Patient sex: F
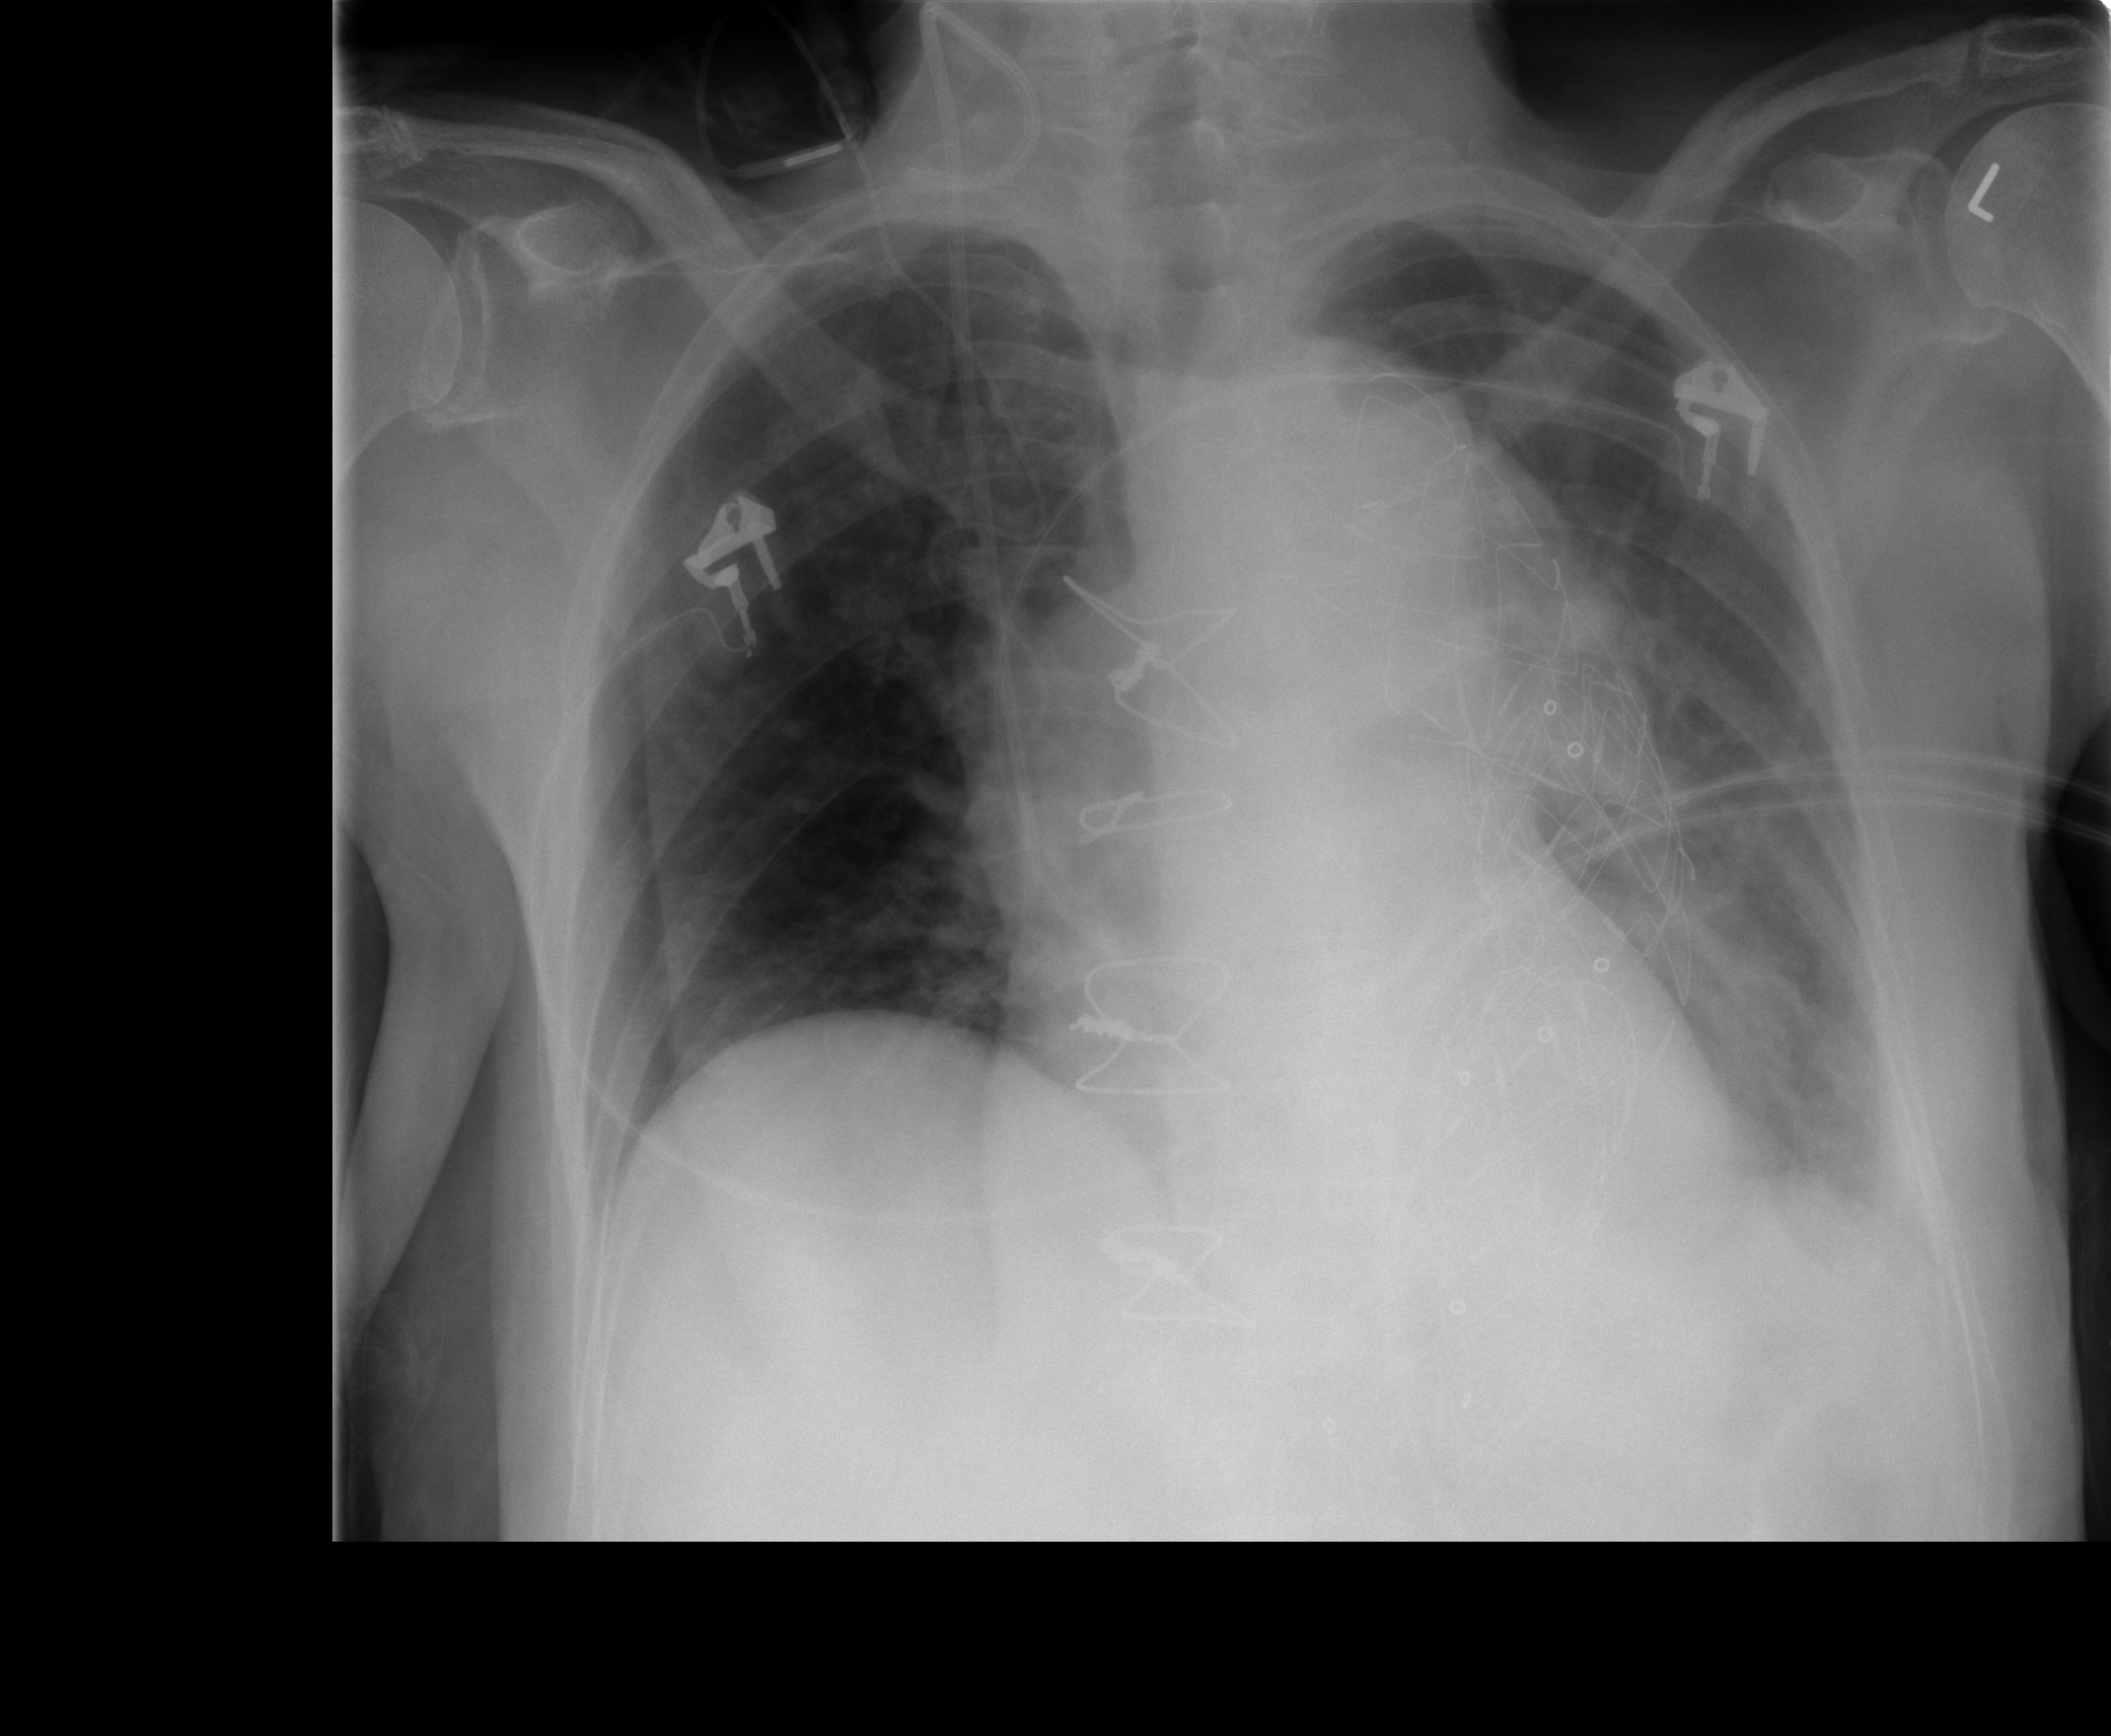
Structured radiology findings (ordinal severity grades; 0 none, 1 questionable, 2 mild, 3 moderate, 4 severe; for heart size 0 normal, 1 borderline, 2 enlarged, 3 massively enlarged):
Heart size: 1
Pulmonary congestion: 1
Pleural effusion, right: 0
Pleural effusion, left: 1
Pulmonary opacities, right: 0
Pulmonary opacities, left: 1
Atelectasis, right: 0
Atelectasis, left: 2